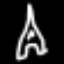
Label: The Eiffel Tower